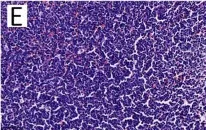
Diffusion-weighted.
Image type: pathology (h&e)